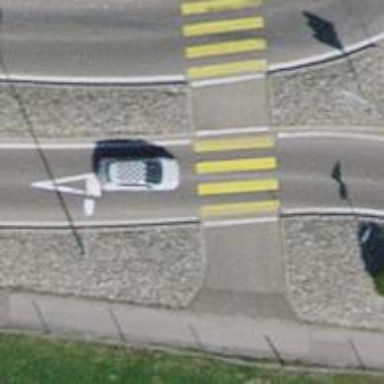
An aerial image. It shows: Uncontrolled zebra crossing on the road.